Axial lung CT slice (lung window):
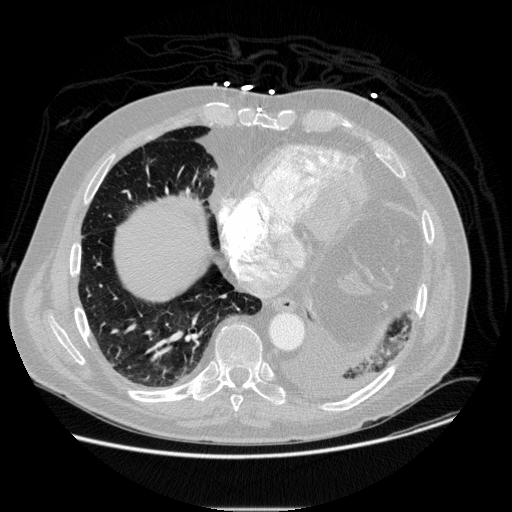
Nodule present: no